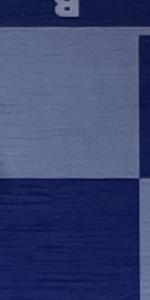
Label: Empty